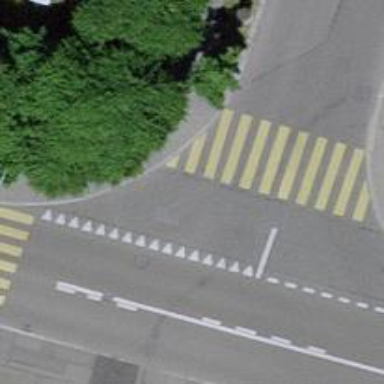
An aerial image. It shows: Kerb serving as barrier.